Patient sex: M
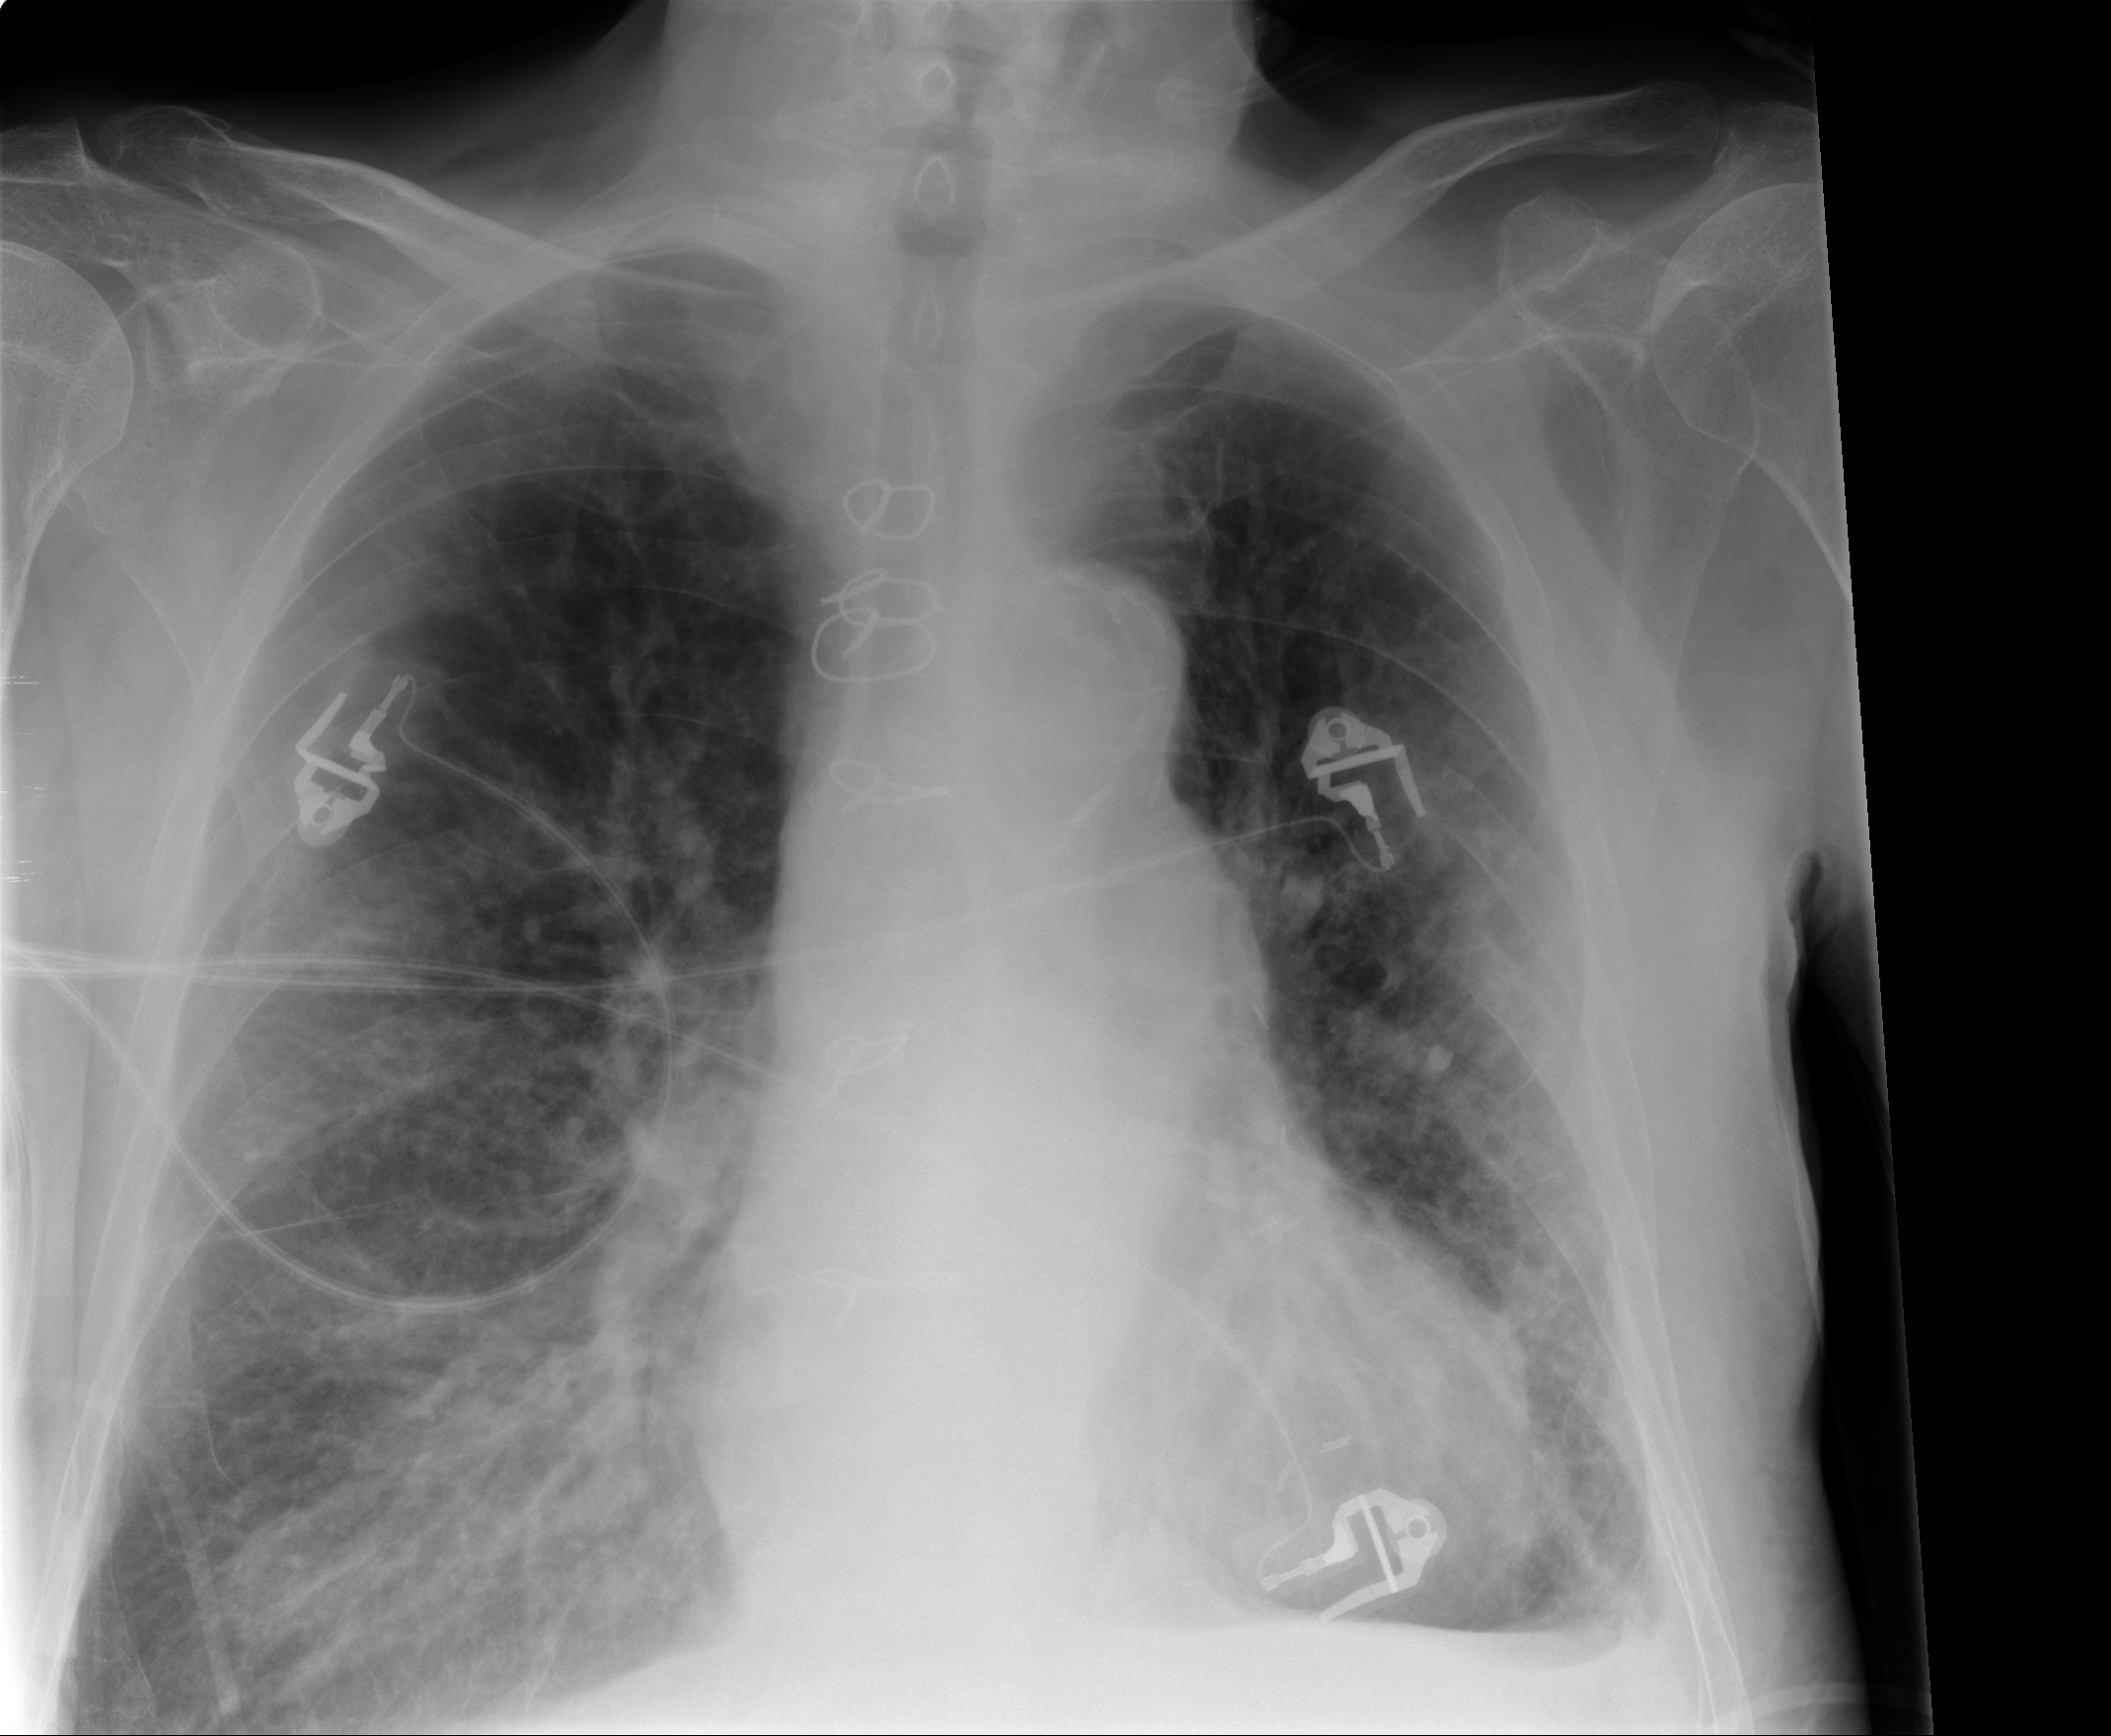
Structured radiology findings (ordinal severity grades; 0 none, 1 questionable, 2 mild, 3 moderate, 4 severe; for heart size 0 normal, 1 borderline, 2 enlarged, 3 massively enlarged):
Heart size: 0
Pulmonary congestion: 3
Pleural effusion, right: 0
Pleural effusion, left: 2
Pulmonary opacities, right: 2
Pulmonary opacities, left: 2
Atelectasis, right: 2
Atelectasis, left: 2